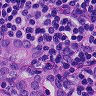
Metastatic tissue present: yes